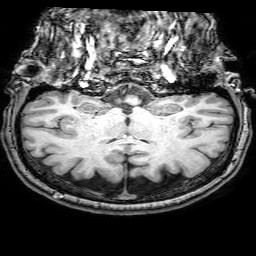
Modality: T1w
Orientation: sagittal
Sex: female
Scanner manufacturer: philips
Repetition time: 0.008124 s
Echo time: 0.00371 s